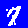
Digit: 7